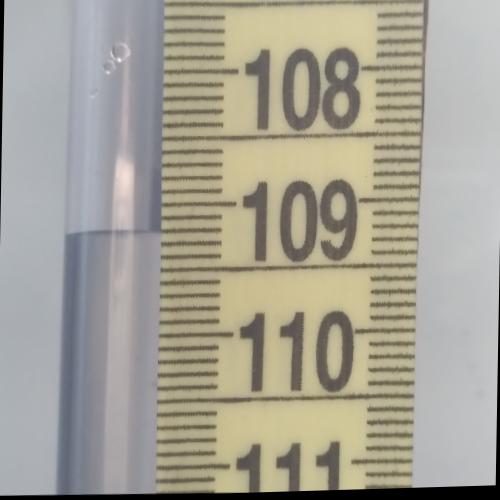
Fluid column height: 109.2 cm